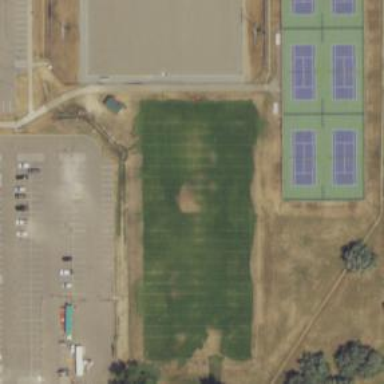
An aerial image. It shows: Soccer pitch for leisure land activities.